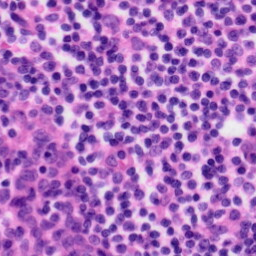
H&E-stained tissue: Tonsil